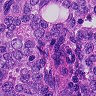
Metastatic tissue present: yes